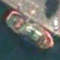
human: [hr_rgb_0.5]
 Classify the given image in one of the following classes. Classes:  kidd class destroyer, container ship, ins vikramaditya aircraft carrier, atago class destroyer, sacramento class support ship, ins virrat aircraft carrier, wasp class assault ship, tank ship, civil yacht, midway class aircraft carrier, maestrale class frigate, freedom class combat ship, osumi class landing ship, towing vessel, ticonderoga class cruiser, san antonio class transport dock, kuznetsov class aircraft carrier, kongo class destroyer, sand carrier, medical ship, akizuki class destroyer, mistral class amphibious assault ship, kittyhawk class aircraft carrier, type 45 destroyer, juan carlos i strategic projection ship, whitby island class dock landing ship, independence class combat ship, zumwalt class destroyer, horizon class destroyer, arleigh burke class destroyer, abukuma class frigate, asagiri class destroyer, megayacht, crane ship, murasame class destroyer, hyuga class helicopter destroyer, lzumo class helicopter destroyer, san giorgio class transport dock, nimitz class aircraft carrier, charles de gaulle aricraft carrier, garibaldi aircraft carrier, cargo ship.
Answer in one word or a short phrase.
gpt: Towing vessel